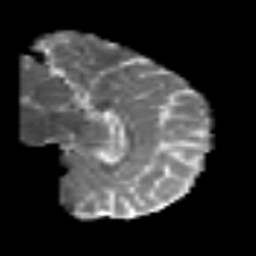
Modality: MD
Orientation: sagittal
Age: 39
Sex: female
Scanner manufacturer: siemens
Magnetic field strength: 3 T
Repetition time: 6.1 s
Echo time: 0.101 s